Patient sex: M
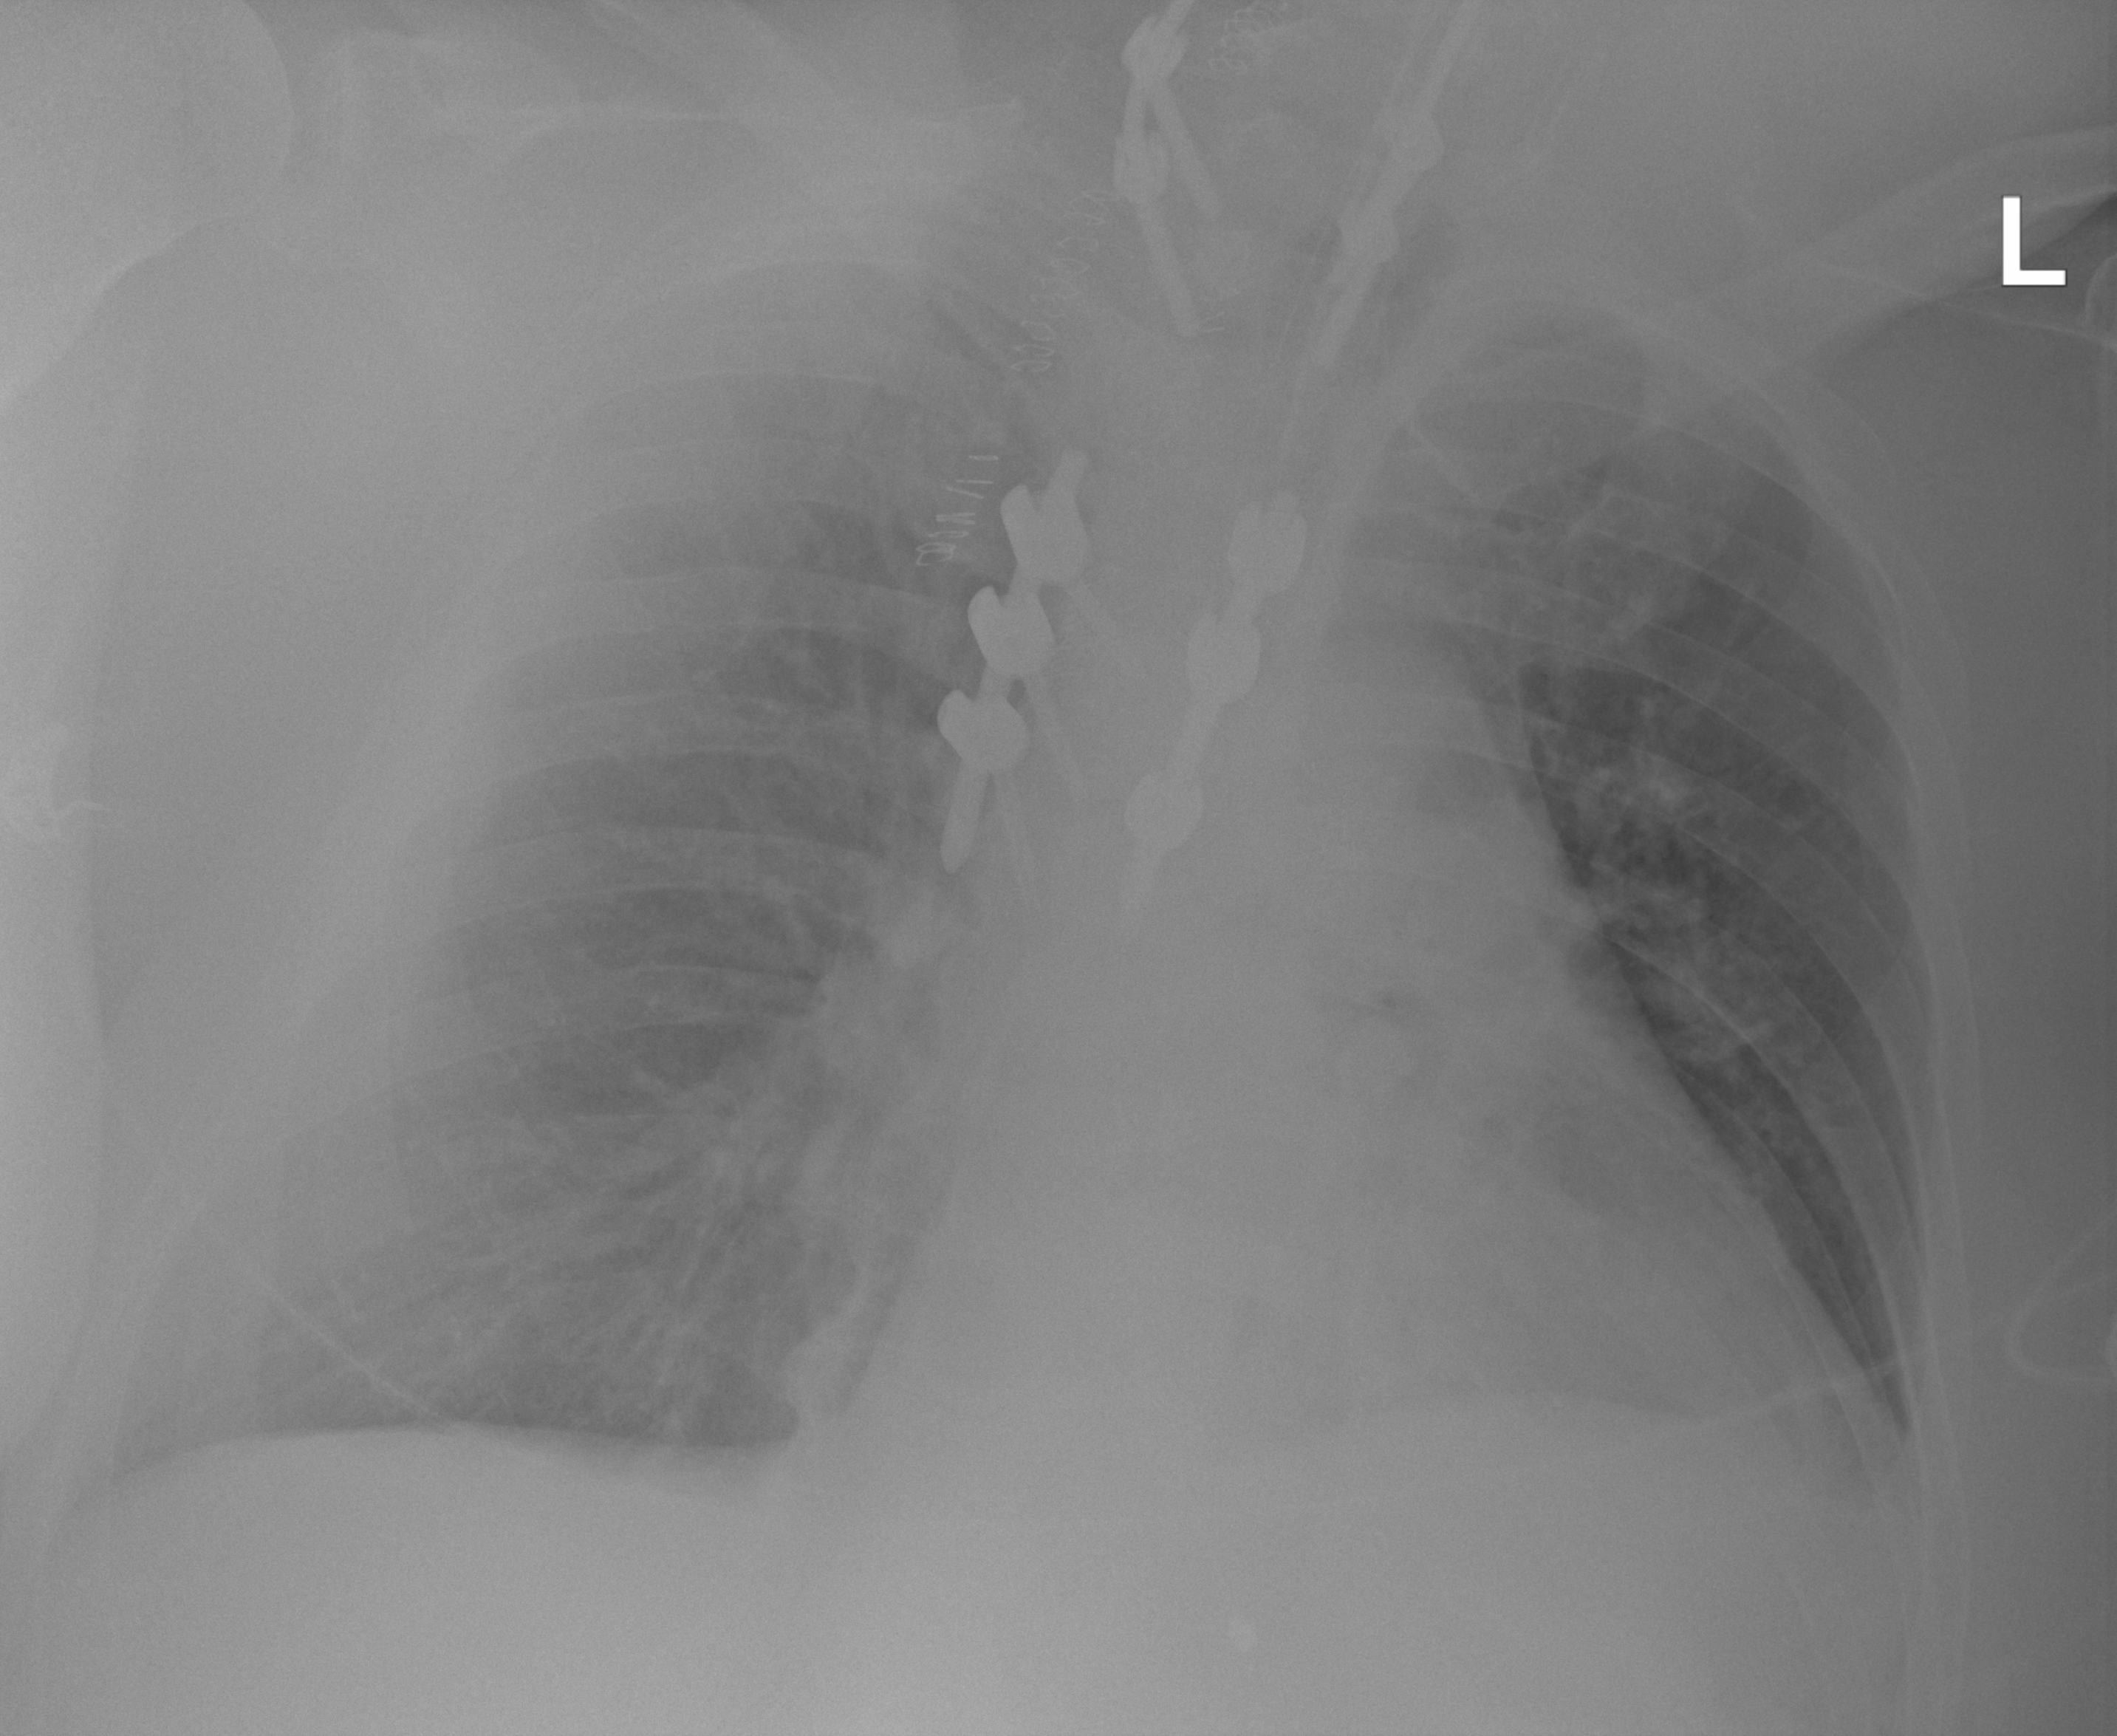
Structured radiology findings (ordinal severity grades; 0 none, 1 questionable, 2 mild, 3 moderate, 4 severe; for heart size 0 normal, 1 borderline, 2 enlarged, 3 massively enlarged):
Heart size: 2
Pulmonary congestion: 2
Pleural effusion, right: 1
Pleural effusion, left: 2
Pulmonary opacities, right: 2
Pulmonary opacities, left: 2
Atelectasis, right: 2
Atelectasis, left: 2